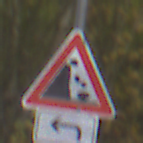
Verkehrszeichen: SteinschlagLinks
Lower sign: RichtungsangabeDurchPfeile2
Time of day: MorningAfternoon
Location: Outdoor (Urban)
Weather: PartlyCloudy
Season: NotSpecified
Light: Natural